Group 1:
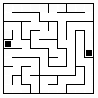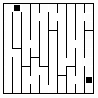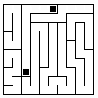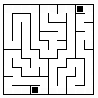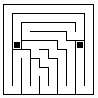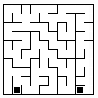
Group 2:
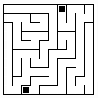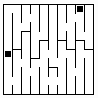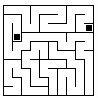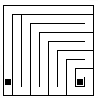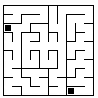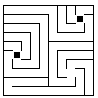
Rule separating the two groups: The two points are reachable through a path vs. the two points are unreachable by any path.
Concepts: maze, path, reachable
Author: "Lewis"